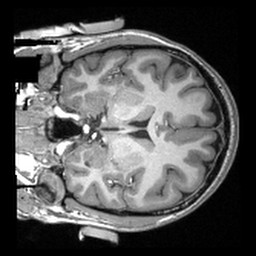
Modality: T1w
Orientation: coronal